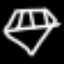
Label: diamond